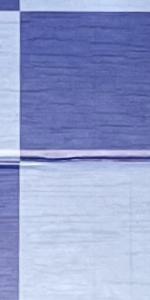
Label: Empty